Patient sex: M
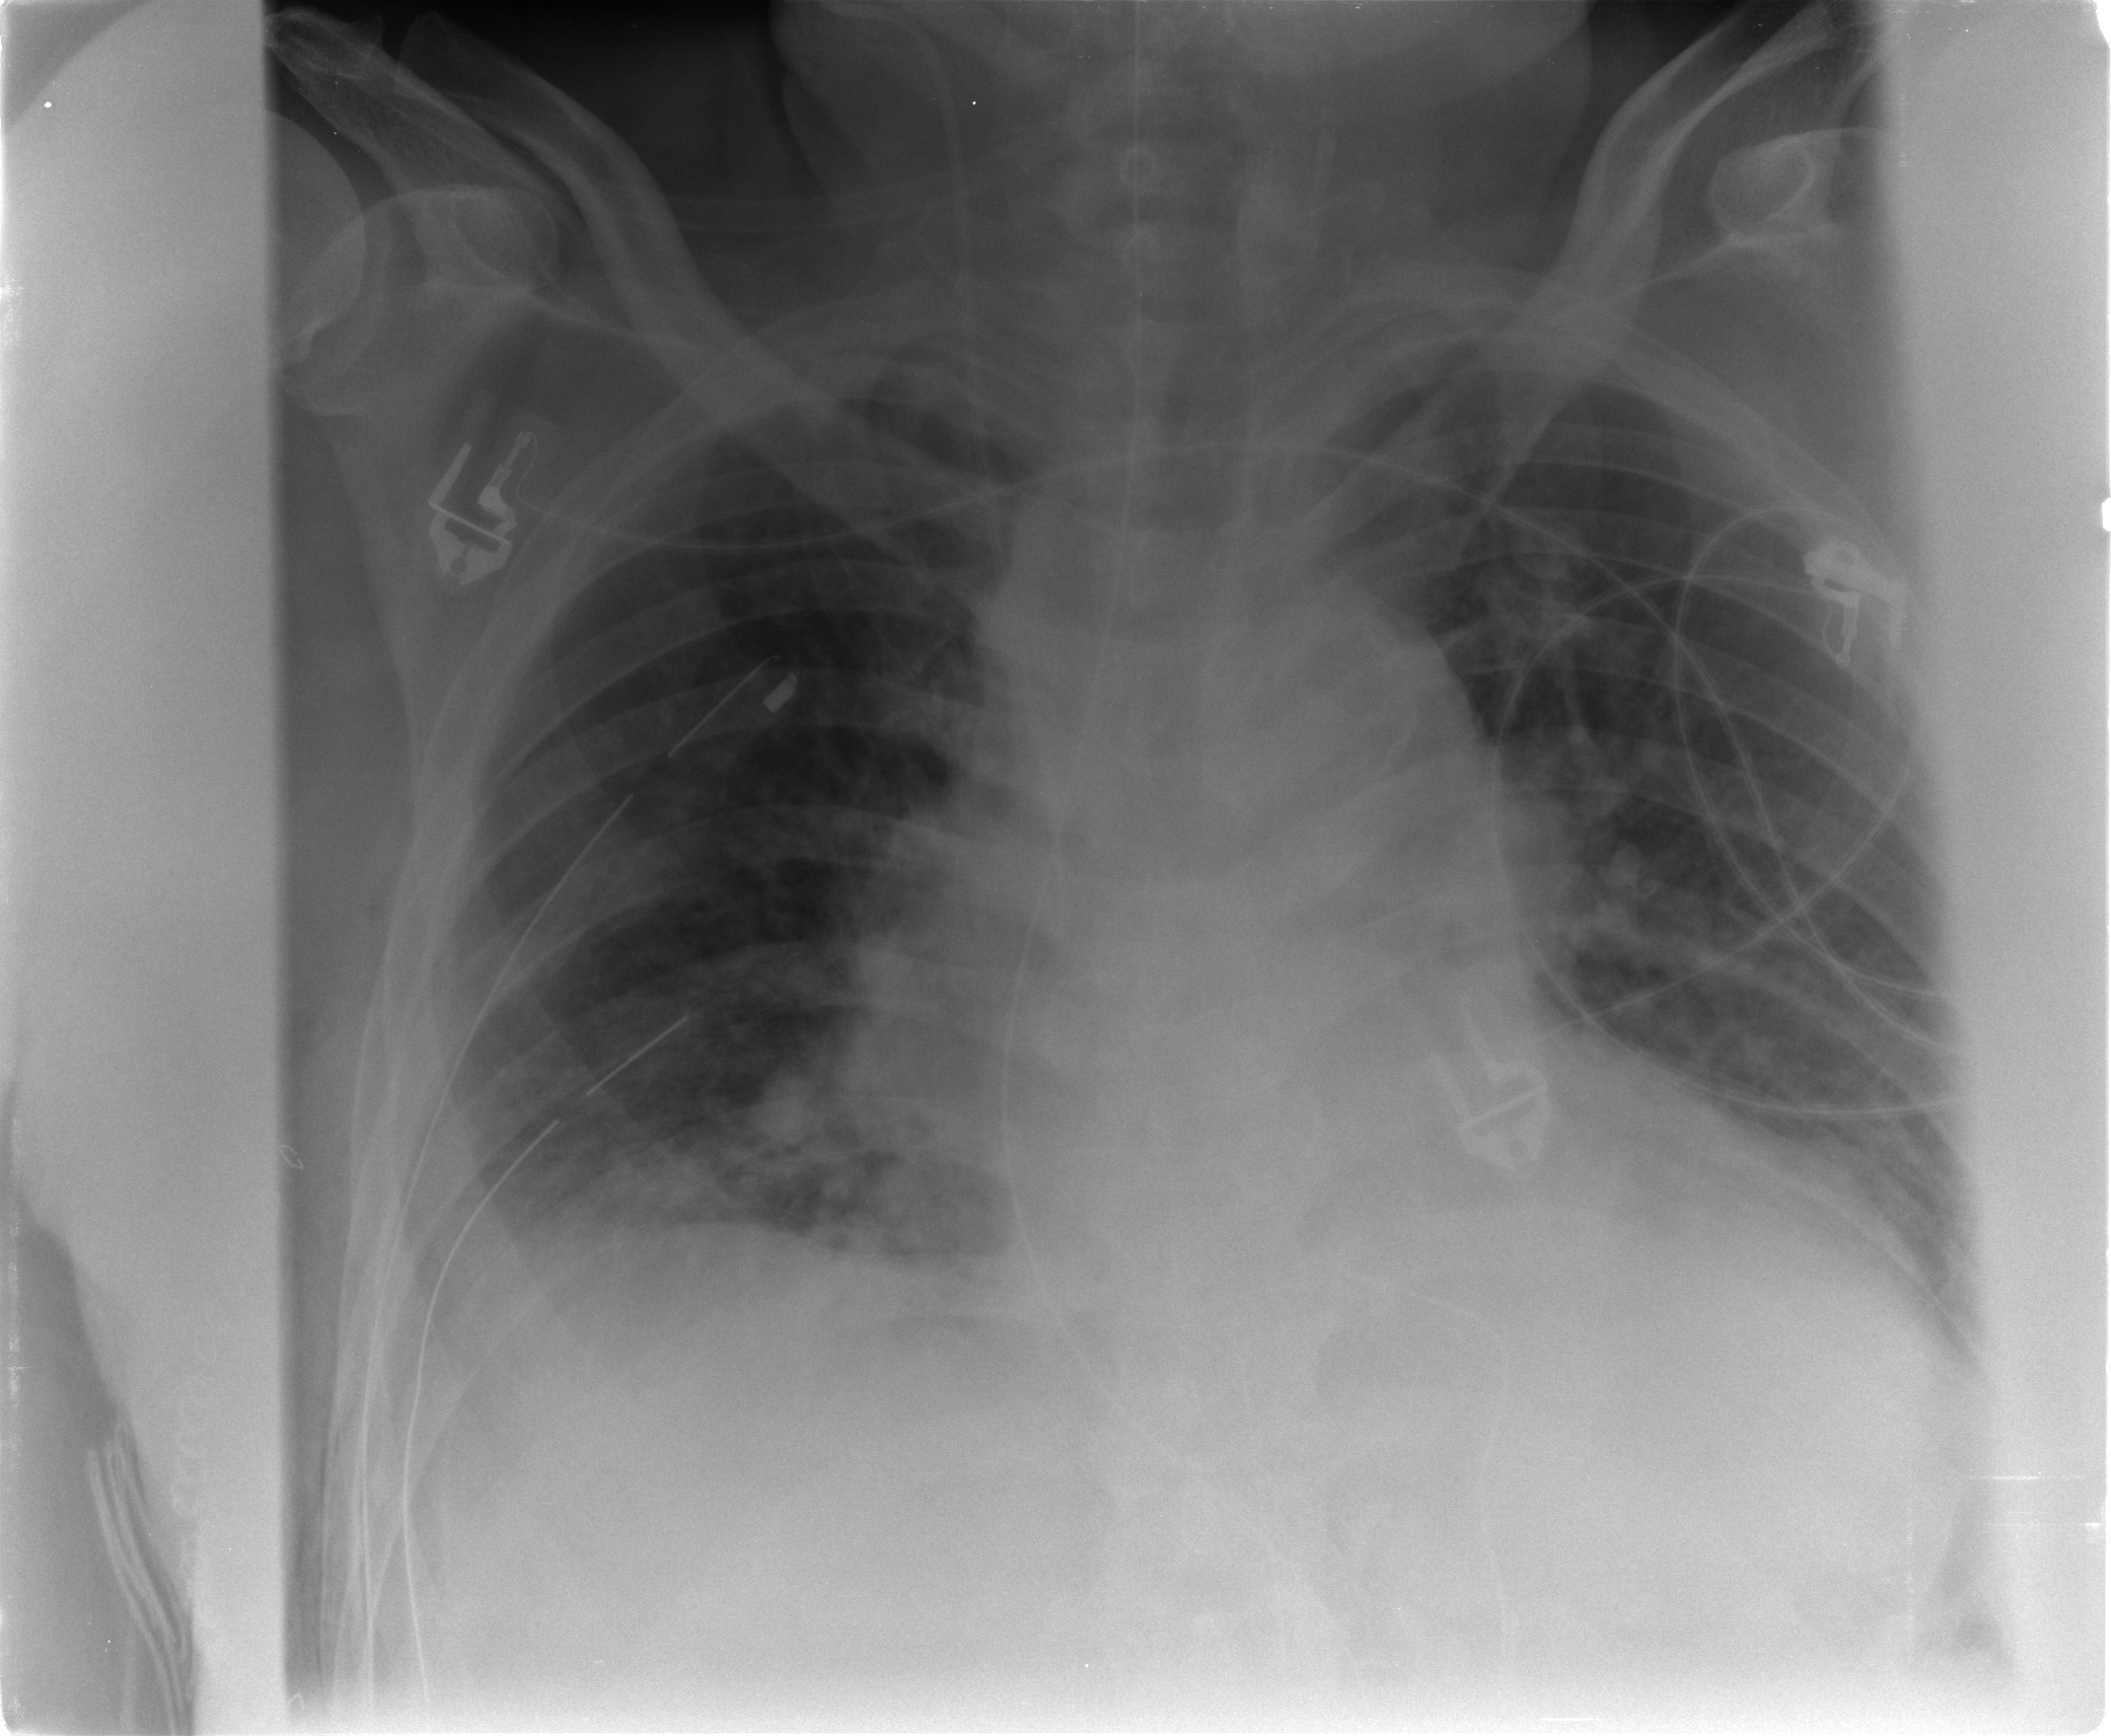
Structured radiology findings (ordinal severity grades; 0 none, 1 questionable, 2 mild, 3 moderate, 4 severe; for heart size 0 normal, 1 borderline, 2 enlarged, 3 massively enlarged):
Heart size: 2
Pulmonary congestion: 2
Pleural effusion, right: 2
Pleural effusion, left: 0
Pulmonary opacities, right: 1
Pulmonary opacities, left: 0
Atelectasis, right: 2
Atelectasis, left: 2